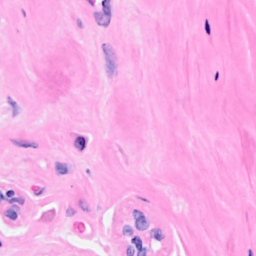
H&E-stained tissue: Breast